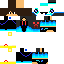
A male human skin with dark skin, wearing brown long hair dressed in a blue hoodie and black pants, featuring a closed mouth.